Aerial crown-view tile of a tropical tree (Barro Colorado Island, Panama), acquired 20250915:
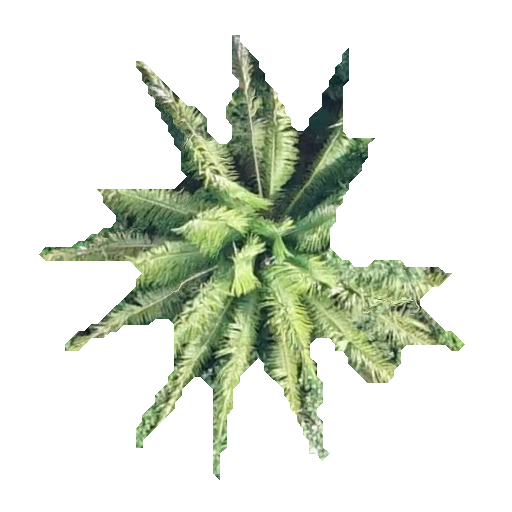
Species: Oenocarpus mapora
GBIF accepted scientific name: Oenocarpus mapora
Crown area: 100.666 m²